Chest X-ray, PA view. Patient: 22 years old, sex F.
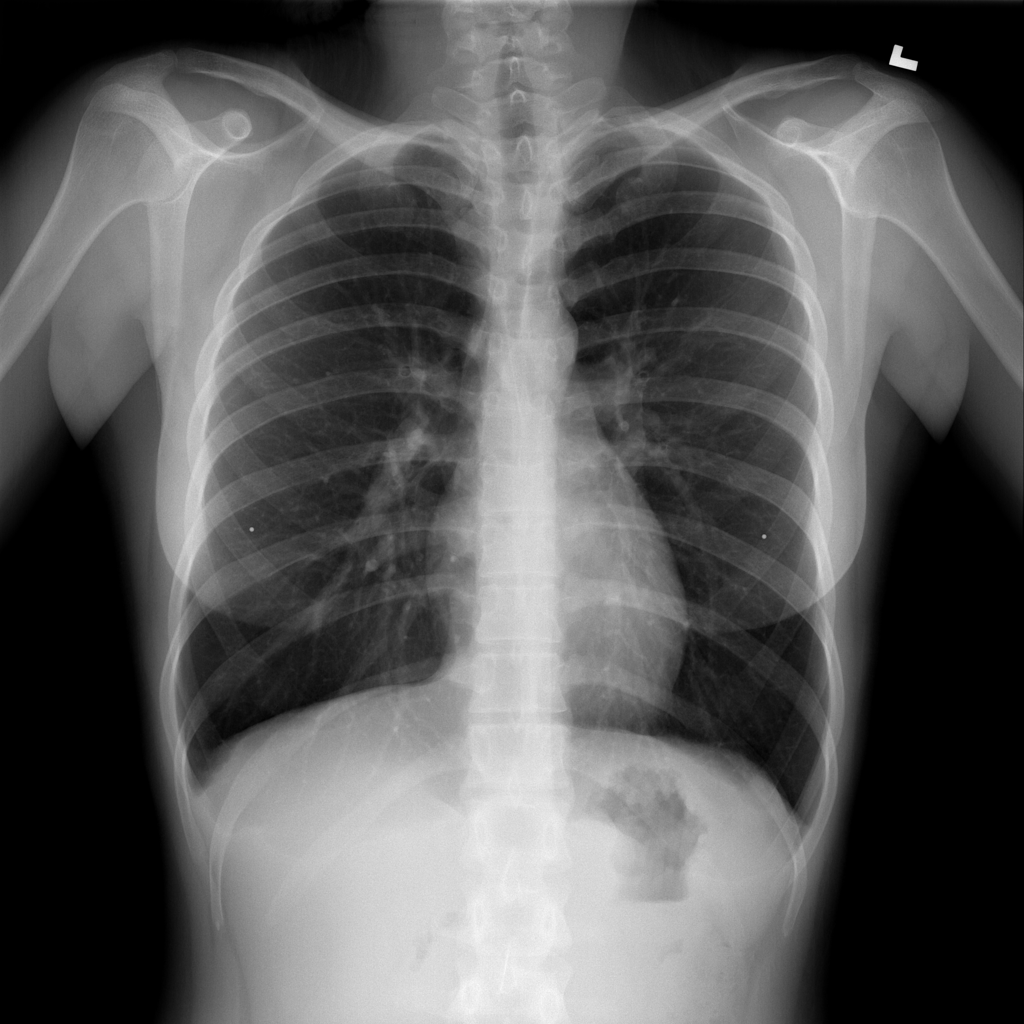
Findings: No Finding